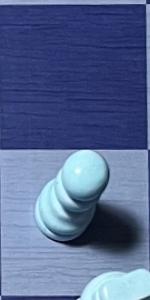
Label: Pawn_White